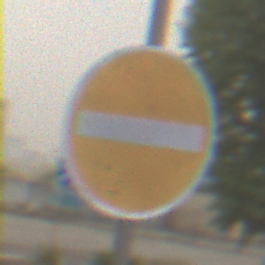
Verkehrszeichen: VerbotDerEinfahrt
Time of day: MorningAfternoon
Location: Outdoor (Suburban)
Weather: Overcast
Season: NotSpecified
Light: Natural